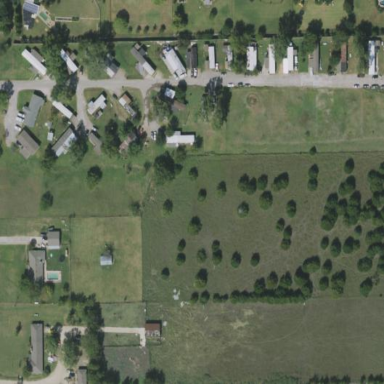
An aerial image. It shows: Residential area known as trailer park.